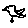
Label: bird